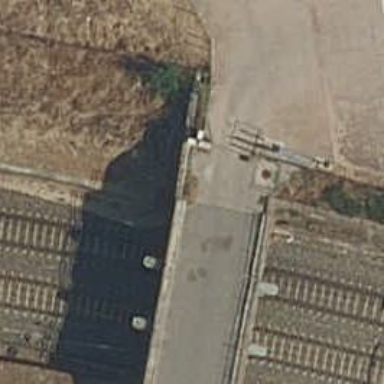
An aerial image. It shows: Gate.